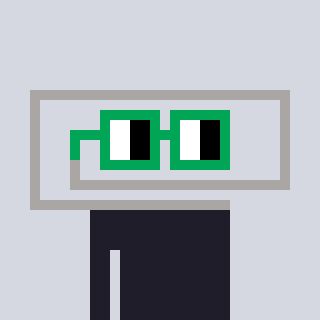
a pixel art character with square green glasses, a paperclip-shaped head and a grayscale-colored body on a cool background